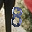
Label: 8